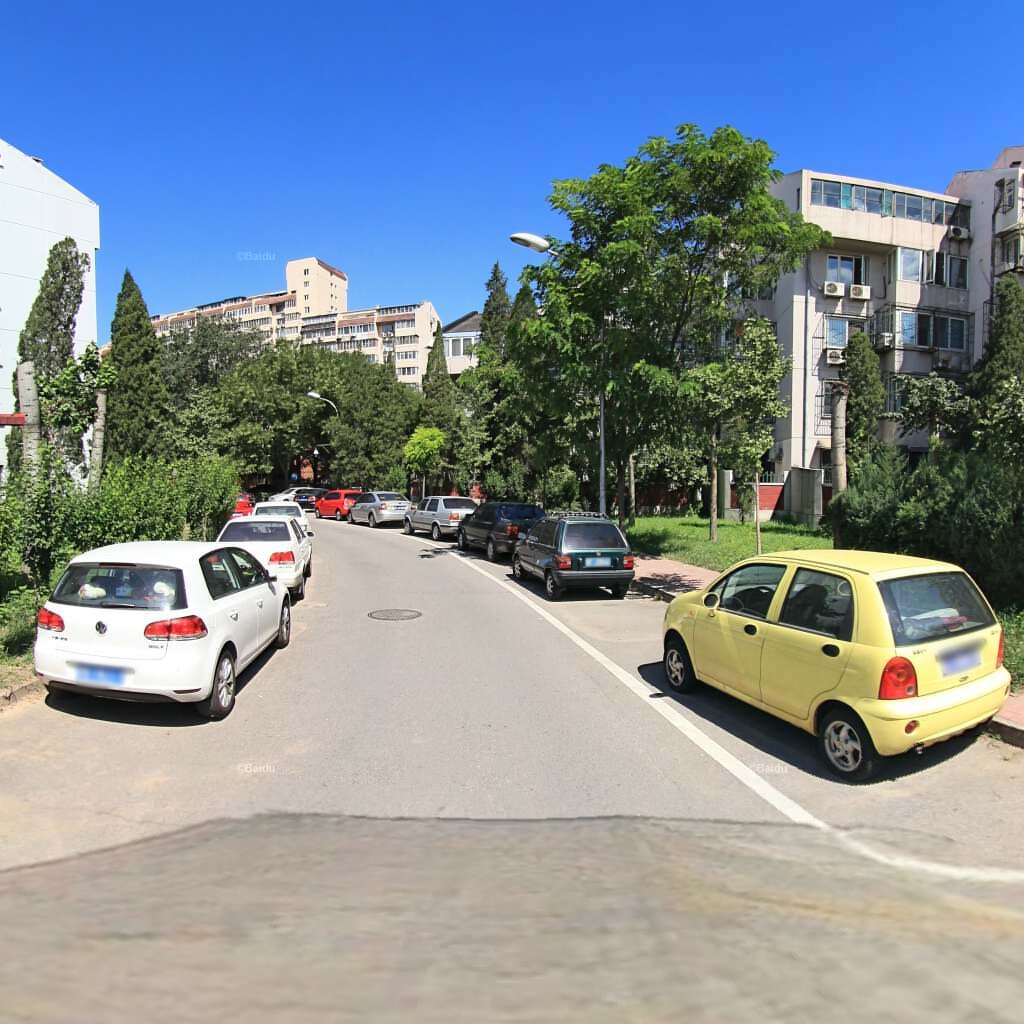
Region: Haidian
Road damage annotations: transverse crack, manhole cover